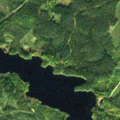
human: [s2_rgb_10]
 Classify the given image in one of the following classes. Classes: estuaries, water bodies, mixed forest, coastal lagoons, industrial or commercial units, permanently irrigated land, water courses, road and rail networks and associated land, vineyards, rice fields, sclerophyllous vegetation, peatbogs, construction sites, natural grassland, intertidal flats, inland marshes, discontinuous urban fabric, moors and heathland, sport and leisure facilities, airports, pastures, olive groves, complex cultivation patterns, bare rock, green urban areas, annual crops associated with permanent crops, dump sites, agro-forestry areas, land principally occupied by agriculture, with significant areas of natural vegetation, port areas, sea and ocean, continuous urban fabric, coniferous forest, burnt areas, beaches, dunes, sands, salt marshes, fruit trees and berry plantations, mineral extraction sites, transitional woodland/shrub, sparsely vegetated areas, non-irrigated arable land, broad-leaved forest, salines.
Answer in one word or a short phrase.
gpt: coniferous forest, mixed forest, transitional woodland/shrub, water bodies